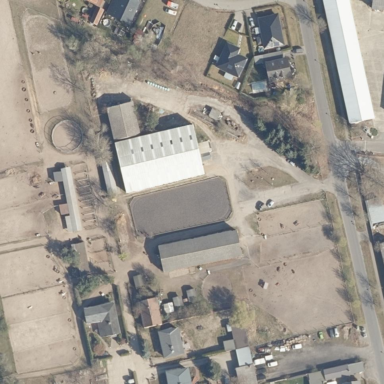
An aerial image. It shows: Farmyard area.